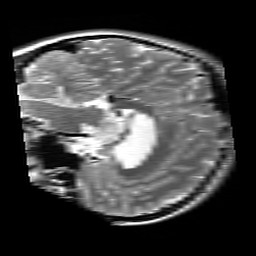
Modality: T2w
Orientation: sagittal
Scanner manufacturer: siemens
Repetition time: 3.9 s
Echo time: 0.076 s